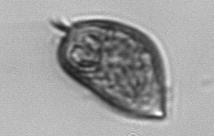
Label: Prorocentrum_micans